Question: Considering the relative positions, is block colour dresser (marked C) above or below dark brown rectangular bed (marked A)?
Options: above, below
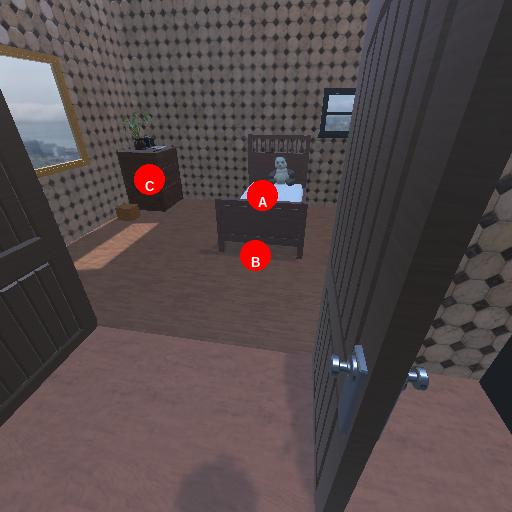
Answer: above